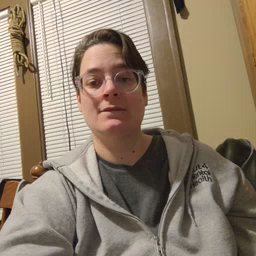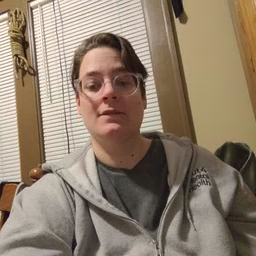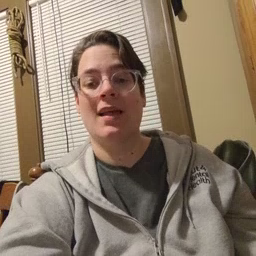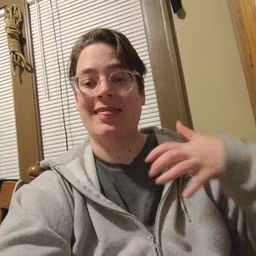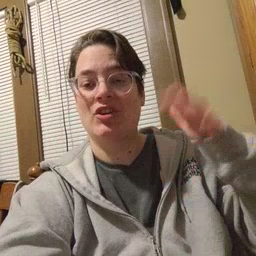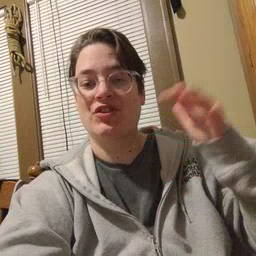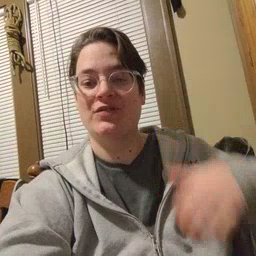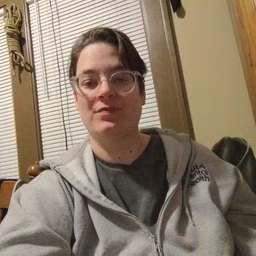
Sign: alligator